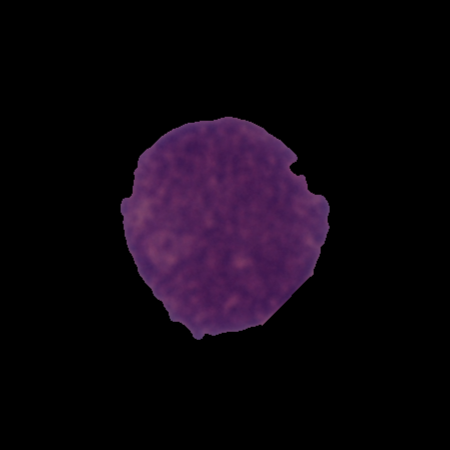
Label: cancer